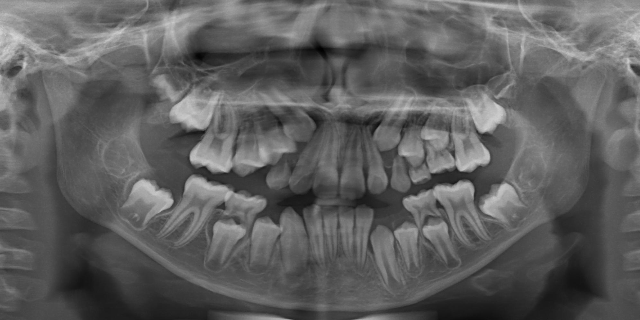
adult